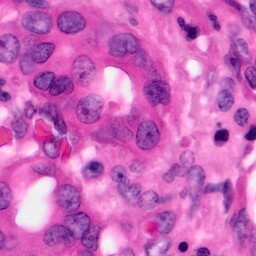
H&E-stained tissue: Pancreatic